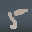
Label: 5